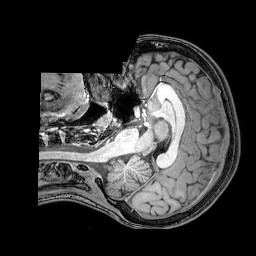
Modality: T1w
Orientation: axial
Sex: female
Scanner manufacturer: philips
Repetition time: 0.008196 s
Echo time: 0.00375 s